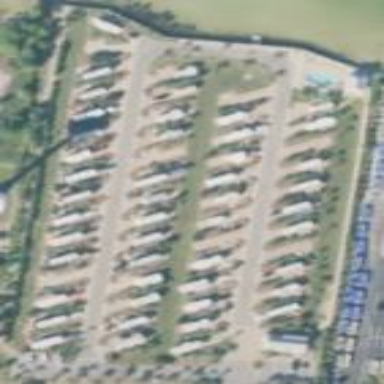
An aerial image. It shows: Caravan site for tourism.